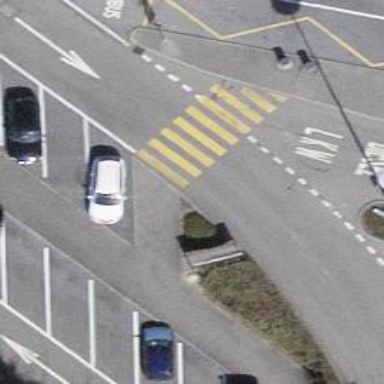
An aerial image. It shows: Zebra crossing on the road.